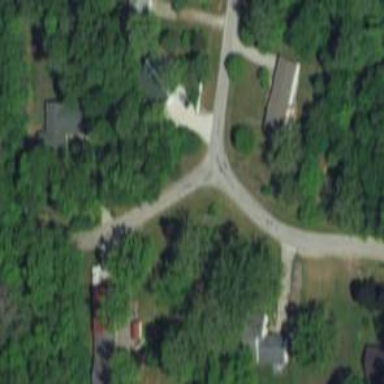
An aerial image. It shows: Residential road.